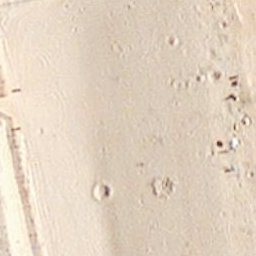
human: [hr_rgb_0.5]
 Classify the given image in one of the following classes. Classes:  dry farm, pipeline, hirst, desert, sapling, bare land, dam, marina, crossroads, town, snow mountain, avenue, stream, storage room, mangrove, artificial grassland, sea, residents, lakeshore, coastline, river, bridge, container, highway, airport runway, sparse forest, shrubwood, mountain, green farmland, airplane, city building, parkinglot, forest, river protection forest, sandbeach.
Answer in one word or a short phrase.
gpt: sandbeach